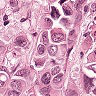
Metastatic tissue present: yes